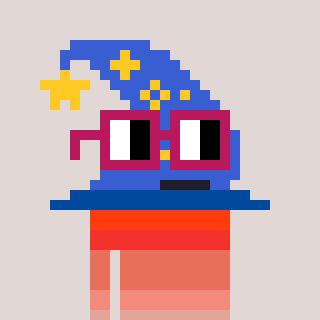
a pixel art character with square dark red glasses, a wizard hat-shaped head and a bege-colored body on a warm background